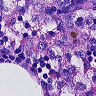
Metastatic tissue present: no